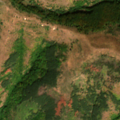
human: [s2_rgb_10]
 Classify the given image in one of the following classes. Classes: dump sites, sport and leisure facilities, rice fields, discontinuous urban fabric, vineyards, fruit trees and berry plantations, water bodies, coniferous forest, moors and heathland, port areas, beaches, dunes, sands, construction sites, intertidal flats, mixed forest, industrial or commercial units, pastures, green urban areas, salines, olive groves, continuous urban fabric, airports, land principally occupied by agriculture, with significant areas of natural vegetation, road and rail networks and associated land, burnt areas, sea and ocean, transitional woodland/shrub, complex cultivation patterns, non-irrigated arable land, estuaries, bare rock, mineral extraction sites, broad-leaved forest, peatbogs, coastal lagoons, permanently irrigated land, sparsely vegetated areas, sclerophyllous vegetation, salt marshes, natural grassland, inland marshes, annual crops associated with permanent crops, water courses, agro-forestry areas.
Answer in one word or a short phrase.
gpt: broad-leaved forest, coniferous forest, mixed forest, natural grassland, transitional woodland/shrub, sparsely vegetated areas